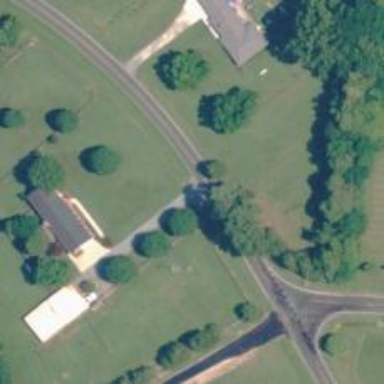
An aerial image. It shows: Driveway.